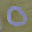
Label: 0